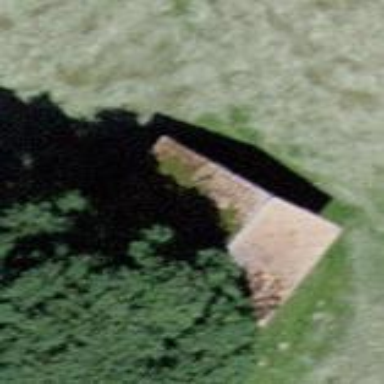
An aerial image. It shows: Rural barn.